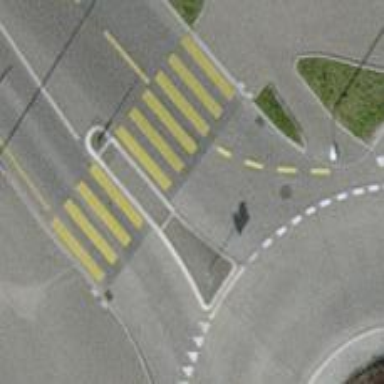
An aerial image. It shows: Zebra crossing with pedestrian island.